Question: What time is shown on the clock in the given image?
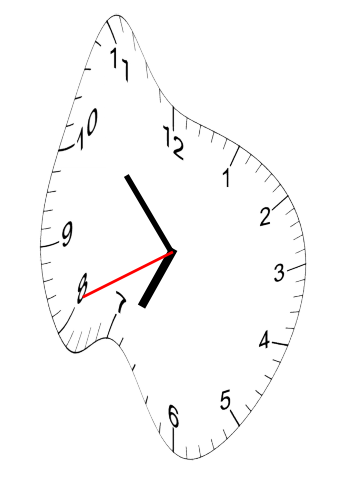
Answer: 06:52:41